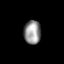
Tissue: lung
Cell type: Others
Senescence score: 0.2358
Nuclear area (px): 398
Mean DAPI intensity: 145.357